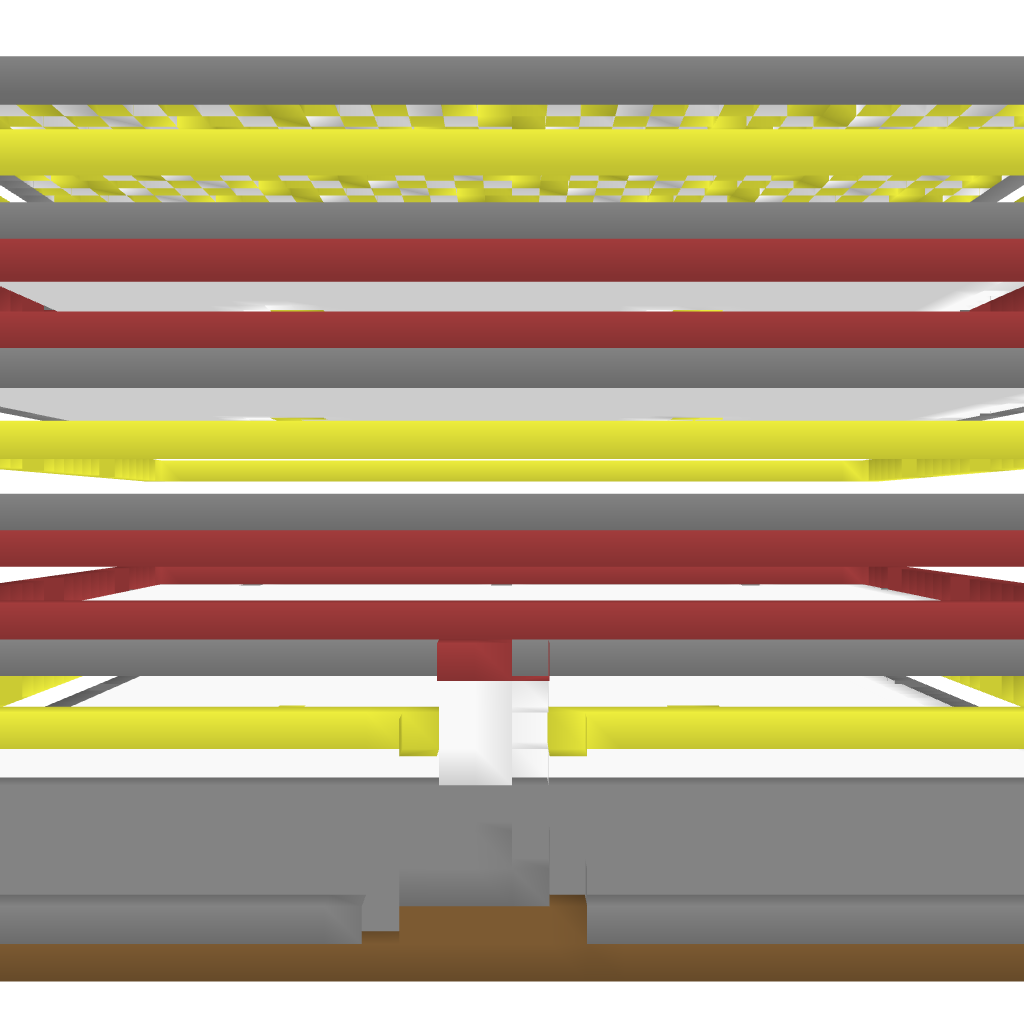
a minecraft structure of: Large Spleef Arena [5 Floors] bad low quality